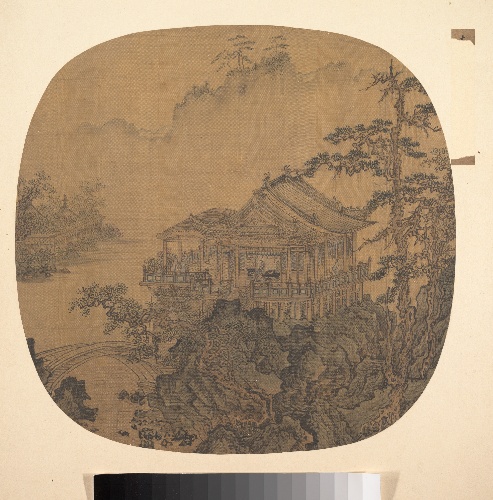
Title: 明?   佚名   舊傳李嵩   溪山樓閣圖   扇|Pavilion on a pond
Artist: Li Song|Unidentified artist
Artist bio: Chinese, 1166–1243|
Date: 16th or 17th century
Object type: Fan mounted as an album leaf
Classification: Paintings
Medium: Fan mounted as an album leaf; ink and color on silk
Culture: China
Period: Ming (1368–1644) or Qing dynasty (1644–1911)
Dimensions: 11 1/2 x 12 in. (29.2 x 30.5 cm)
Department: Asian Art
Credit line: John Stewart Kennedy Fund, 1913
Accession year: 1913
Repository: Metropolitan Museum of Art, New York, NY
Tags: Landscapes|Pavilions|Bridges